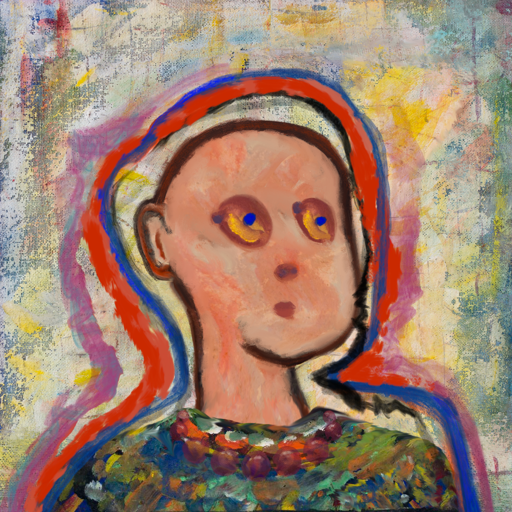
Background: Irani, Head And Neck Side: Roy_Bahadur, Face Side: Mother_And_Son_Son, Bust: An_Impression, Hair Side: Experience, Head Accessory: Blank, Second Necklace: Blank, Necklace: Irani_2, Baby: Blank